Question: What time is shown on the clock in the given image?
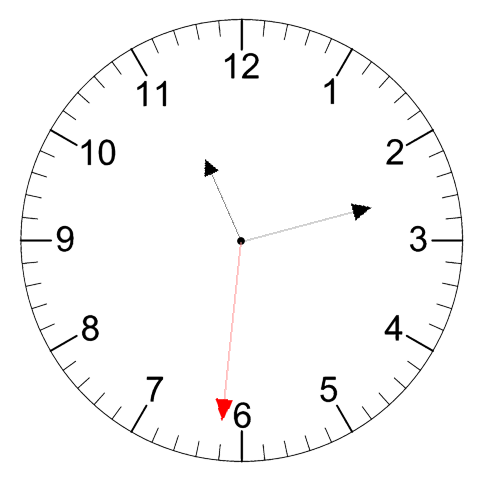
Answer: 11:12:31